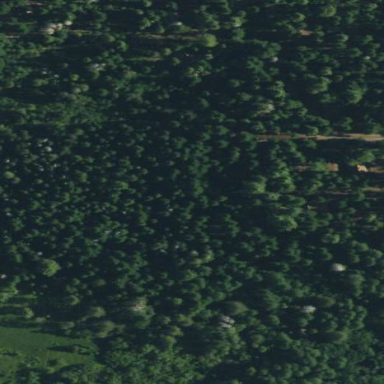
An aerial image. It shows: Evergreen needle-leaved forest.